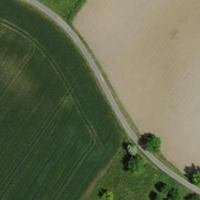
EUNIS habitat code: 52
Species observed at this site:
Brassica napus